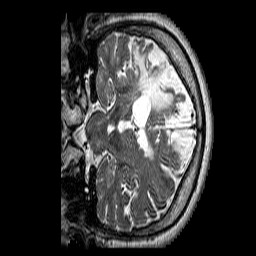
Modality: T2w
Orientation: coronal
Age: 55
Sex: female
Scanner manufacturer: siemens
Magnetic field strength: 3 T
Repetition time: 3.2 s
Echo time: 0.213 s